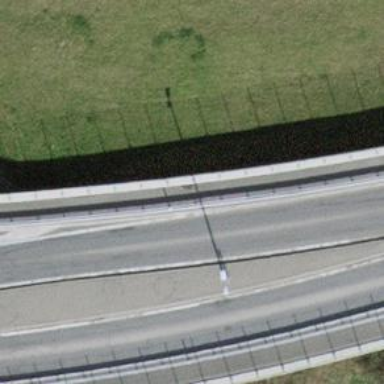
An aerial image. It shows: Paved footway on bridge. There is sidewalk along the road.